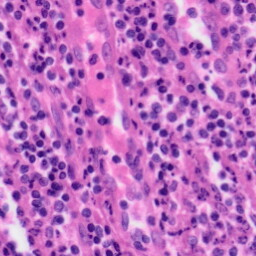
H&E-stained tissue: Tonsil